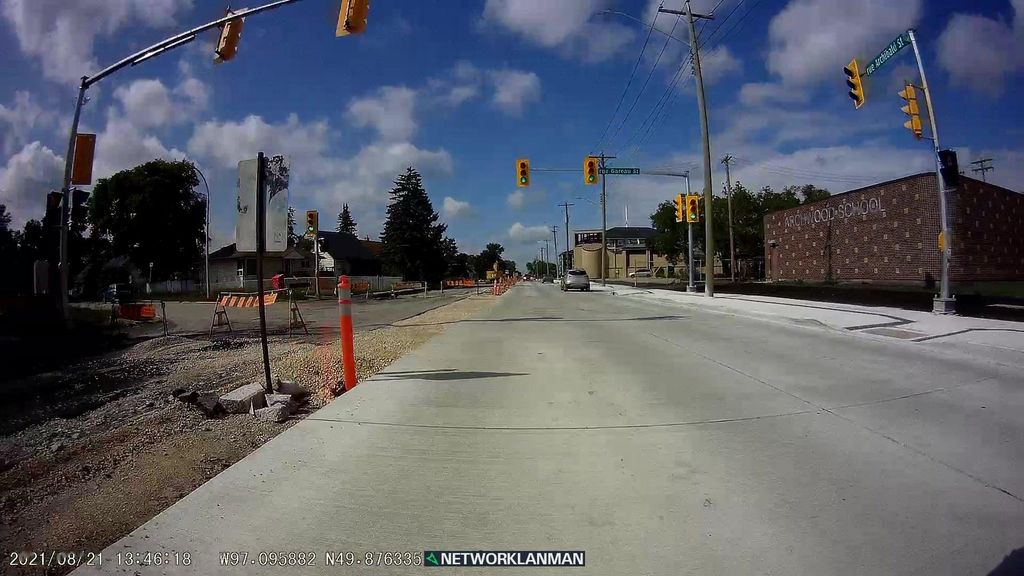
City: winnipeg